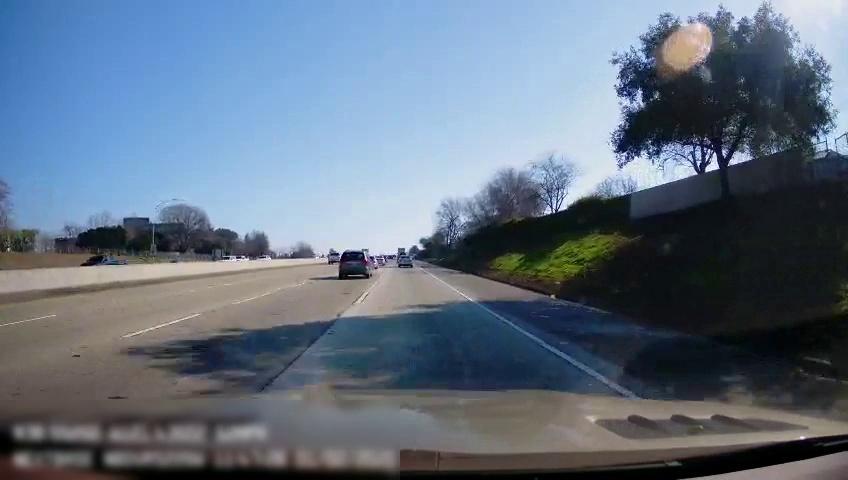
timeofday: Day
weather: Sunny
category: Drivable Space
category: Vehicles | Truck
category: Vehicles | SUV
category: Vehicles | Truck
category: Vehicles | SUV
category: Vehicles | SUV
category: Vehicles | SUV
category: Vehicles | SUV
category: Lanes | Alternate Lane
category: Lanes | Alternate Lane
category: Lanes | Alternate Lane
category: Lanes | Current Lane